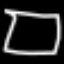
Label: square